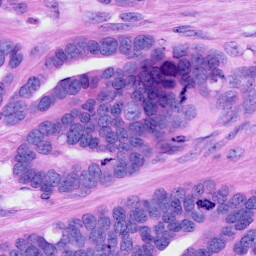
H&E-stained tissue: Ovarian